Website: lowes
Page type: order-returns
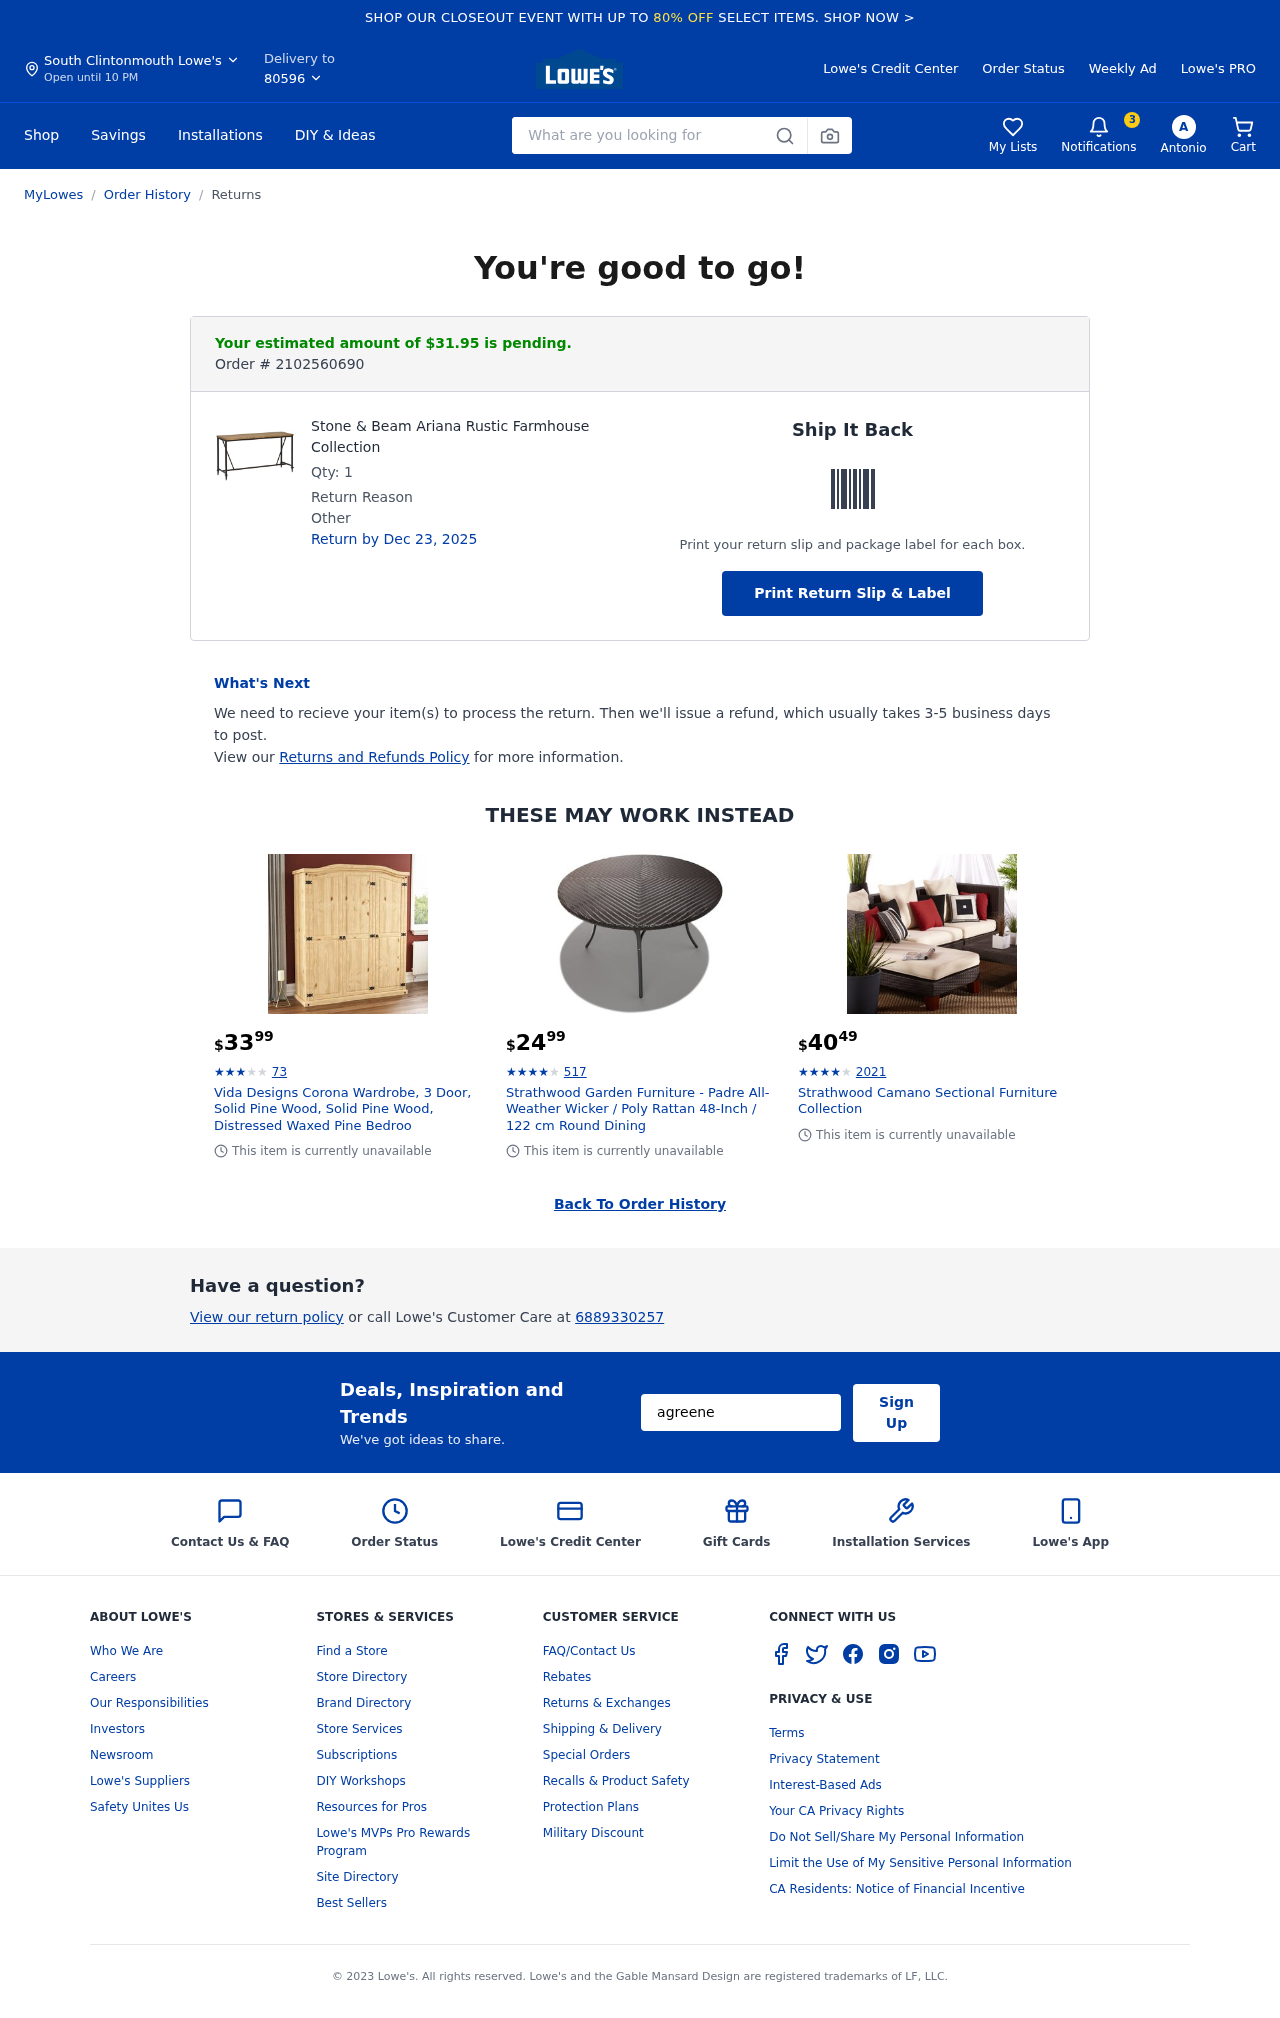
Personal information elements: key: PII_CITY
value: South Clintonmouth
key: PII_EMAIL
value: agreene@yahoo.com
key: PII_FIRSTNAME
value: Antonio
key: PII_PHONE
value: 6889330257
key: PII_POSTCODE
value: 80596
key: PII_FIRSTNAME_INITIAL
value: A
Product elements: key: PRODUCT1_NAME
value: Stone & Beam Ariana Rustic Farmhouse Collection
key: PRODUCT1_QUANTITY
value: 1
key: PRODUCT2_NAME
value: Vida Designs Corona Wardrobe, 3 Door, Solid Pine Wood, Solid Pine Wood, Distressed Waxed Pine Bedroo
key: PRODUCT2_NUM_RATINGS
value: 73
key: PRODUCT2_PRICE
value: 33.99
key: PRODUCT2_RATING
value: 3.6
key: PRODUCT3_NAME
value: Strathwood Garden Furniture - Padre All-Weather Wicker  / Poly Rattan 48-Inch / 122 cm Round Dining
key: PRODUCT3_NUM_RATINGS
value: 517
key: PRODUCT3_PRICE
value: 24.99
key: PRODUCT3_RATING
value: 4.5
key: PRODUCT4_NAME
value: Strathwood Camano Sectional Furniture Collection
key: PRODUCT4_NUM_RATINGS
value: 2021
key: PRODUCT4_PRICE
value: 40.49
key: PRODUCT4_RATING
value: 4
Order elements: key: ORDER_NUM_ITEMS
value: Cart
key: ORDER_TOTAL
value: Your estimated amount of $31.95 is pending.
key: ORDER_ID
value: Order # 2102560690
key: ORDER_RETURN_BY_DATE
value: Return by Dec 23, 2025
Search elements: key: HEADER_SEARCH
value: What are you looking for
Other elements: key: NOTIFICATION_COUNT
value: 3